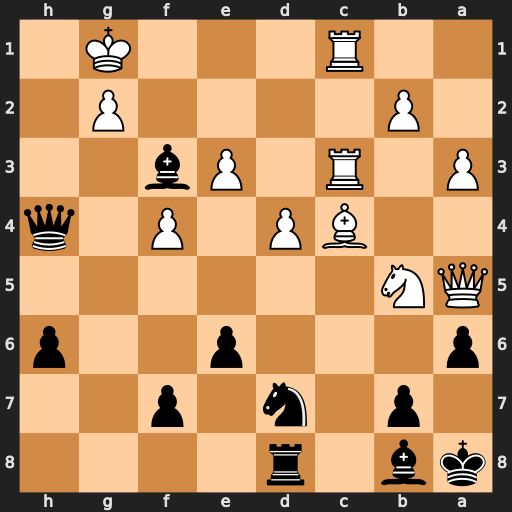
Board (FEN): kb1r4/1p1n1p2/p3p2p/QN6/2BP1P1q/P1R1Pb2/1P4P1/2R3K1
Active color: b
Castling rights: -
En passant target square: -
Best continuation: Bxg2 Qxd8 Qxd8